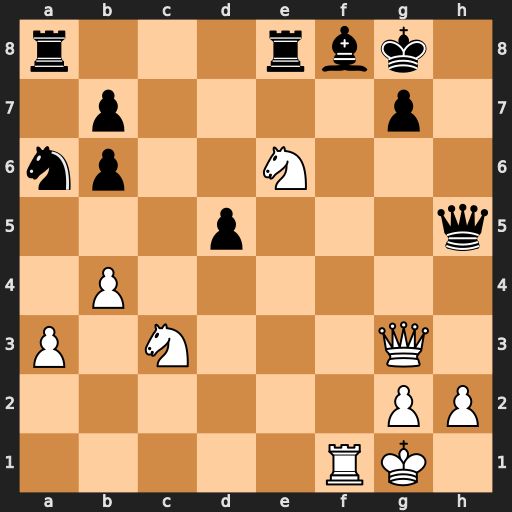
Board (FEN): r3rbk1/1p4p1/np2N3/3p3q/1P6/P1N3Q1/6PP/5RK1
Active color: w
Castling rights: -
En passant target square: -
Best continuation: Rxf8+ Rxf8 Qxg7#